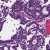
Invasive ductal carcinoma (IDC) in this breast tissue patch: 1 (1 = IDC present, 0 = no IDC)